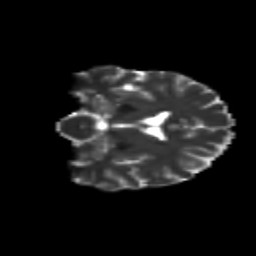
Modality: T2w
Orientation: coronal
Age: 24
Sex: female
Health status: healthy
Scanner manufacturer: siemens
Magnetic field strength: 3 T
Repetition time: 8.6 s
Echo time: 0.095 s